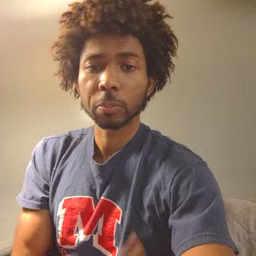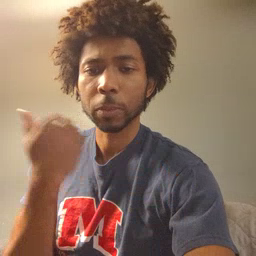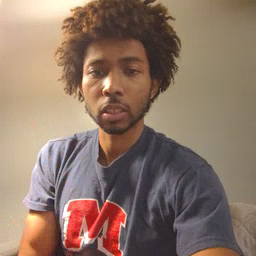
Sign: better